Question: I have an r code I am creating that I would like to detect the number of running instances of R in windows so the script can choose whether or not to run a particular set of scripts (i.e., if there is already >2 instances of R running do X, else Y).
Is there a way to do this within R?
EDIT:
Here is some info on the purpose as requested:
I have a very long set of scripts for applying a bayesian network model using the catnet library for thousands of cases. This code processes and outputs results in a csv file for each case. Most of the parallel computing alternatives I have tried have not been ideal as they suppress a lot of the built-in notification of progress, hence I have been running a subset of the cases on different instances of R. I know this is somewhat antiquated, but it works for me, so I wanted a way to have the code subset the number of cases automatically based on the number of instances running.
I do this right now by hand by opening multiple instances of Rscript in CMD opening slightly differently configured r files to get something like this:

'''
cd "Y:\code\BN_code"
START "" "C:\Program Files\R\R-3.0.0\bin\x64\Rscript.exe" "process spp data3.r" /b
START "" "C:\Program Files\R\R-3.0.0\bin\x64\Rscript.exe" "process spp data3_T1.r" /b
START "" "C:\Program Files\R\R-3.0.0\bin\x64\Rscript.exe" "process spp data3_T2.r" /b
START "" "C:\Program Files\R\R-3.0.0\bin\x64\Rscript.exe" "process spp data3_T3.r" /b
'''
EDIT2:
Thanks to the answers below, here is my implementation of what I call 'poorman's parallel computing in R:
So if you have any long script that has to be applied to a long list of cases use the code below to break the long list into a number of sublists to be fed to each instance of rscript:
'''
#the cases that I need to apply my code to:
splist=c("sp01", "sp02", "sp03", "sp04", "sp05", "sp06", "sp07", "sp08", "sp09", "sp010", "sp11", "sp12",
"sp013", "sp014", "sp015", "sp16", "sp17", "sp018", "sp19", "sp20", "sp21", "sp22", "sp23", "sp24")
###automatic subsetting of cases based on number of running instances of r script:
cpucores=as.integer(Sys.getenv('NUMBER_OF_PROCESSORS'))
n_instances=length(system('tasklist /FI "IMAGENAME eq Rscript.exe" ', intern = TRUE))-3
jnk=length(system('tasklist /FI "IMAGENAME eq rstudio.exe" ', intern = TRUE))-3
if (jnk>0)rstudiorun=TRUE else rstudiorun=FALSE
if (!rstudiorun & n_instances>0 & cpucores>1){ #if code is being run from rscript and
#not from rstudio and there is more than one core available
jnkn=length(splist)
jnk=seq(1,jnkn,round(jnkn/cpucores,0))
jnk=c(jnk,jnkn)
splist=splist[jnk[n_instances]:jnk[n_instances+1]]
}
###end automatic subsetting of cases
#perform your script on subset of list of cases:
for(sp in splist){
ptm0 <- proc.time()
Sys.sleep(6)
ptm1=proc.time() - ptm0
jnk=as.numeric(ptm1[3])
cat('\n','It took ', jnk, "seconds to do species", sp)
}
'''
To make this code run on multiple instances of r automatically in windows, just create a .bat file:
'''
cd "C:\Users\lfortini\code\misc code\misc r code"
START "" "C:\Program Files\R\R-3.0.0\bin\x64\Rscript.exe" "rscript_multiple_instances.r" /b
timeout 10
START "" "C:\Program Files\R\R-3.0.0\bin\x64\Rscript.exe" "rscript_multiple_instances.r" /b
timeout 10
START "" "C:\Program Files\R\R-3.0.0\bin\x64\Rscript.exe" "rscript_multiple_instances.r" /b
timeout 10
START "" "C:\Program Files\R\R-3.0.0\bin\x64\Rscript.exe" "rscript_multiple_instances.r" /b
exit
'''
The timeout is there to give enough time for r to detect its own number of instances.
Clicking on this .bat file will automatically open up numerous instances of r script, with each one taking on a particular subset of the cases you want to analyse, while still providing all of the progress of the running of the script in each window, like the image above. The cool thing about this approach is that you pretty much just have to slap on the automated list subsetting code before whichever iteration mechanism you are using in your code (loops, apply fx, etc). Then just fire the code using rcript using the .bat or manually and you are set.
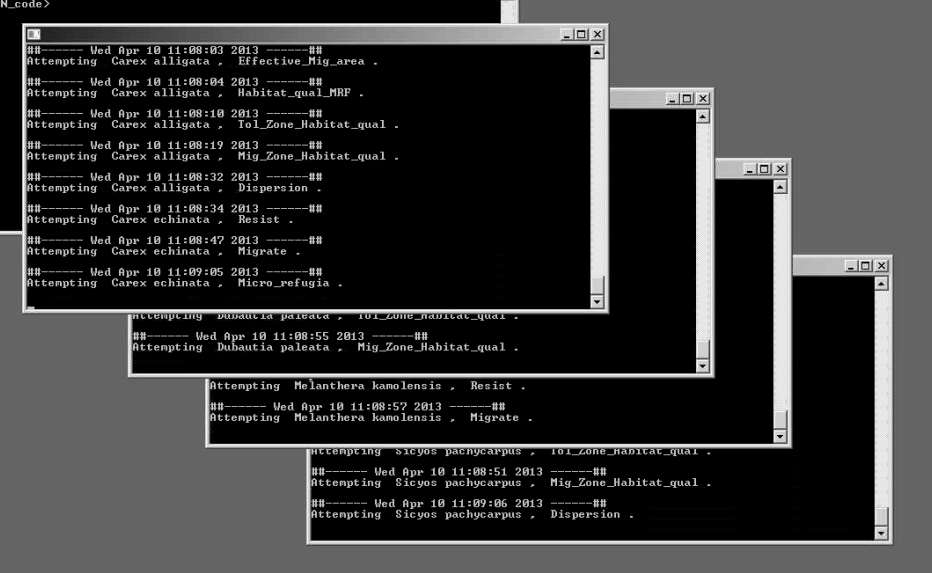
Answer: Actually it is easier than expected, as Windows comes with the nice function 'tasklist' found <URL>.
With it you can get all running processes from which you simply need to count the number of 'Rscript.exe' instances (I use 'stringr' here for string manipulations).
'''
require(stringr)
progs <- system("tasklist", intern = TRUE)
progs <- vapply(str_split(progs, "[[:space:]]"), "[[", "", i = 1)
sum(progs == "Rscript.exe")
'''
That should do the trick. (I only tried it with counting instances of 'Rgui.exe' but that works fine.)